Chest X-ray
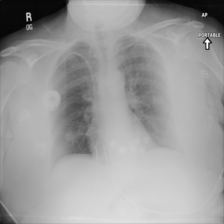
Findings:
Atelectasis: negative
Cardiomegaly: negative
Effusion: negative
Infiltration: negative
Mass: negative
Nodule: positive
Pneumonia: negative
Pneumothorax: negative
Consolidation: negative
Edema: negative
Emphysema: negative
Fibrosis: negative
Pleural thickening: negative
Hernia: negative